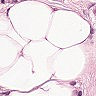
Metastatic tissue present: yes